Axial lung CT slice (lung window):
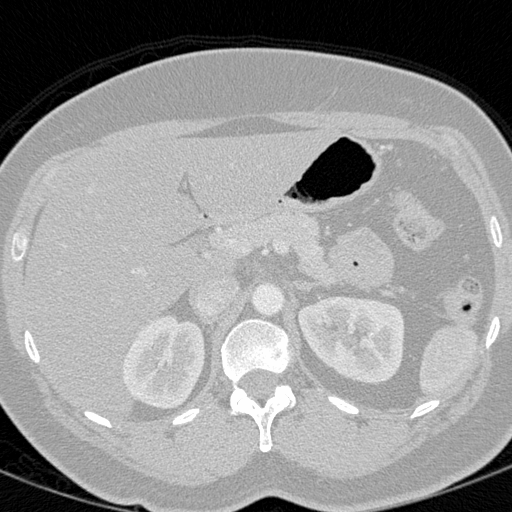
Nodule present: no